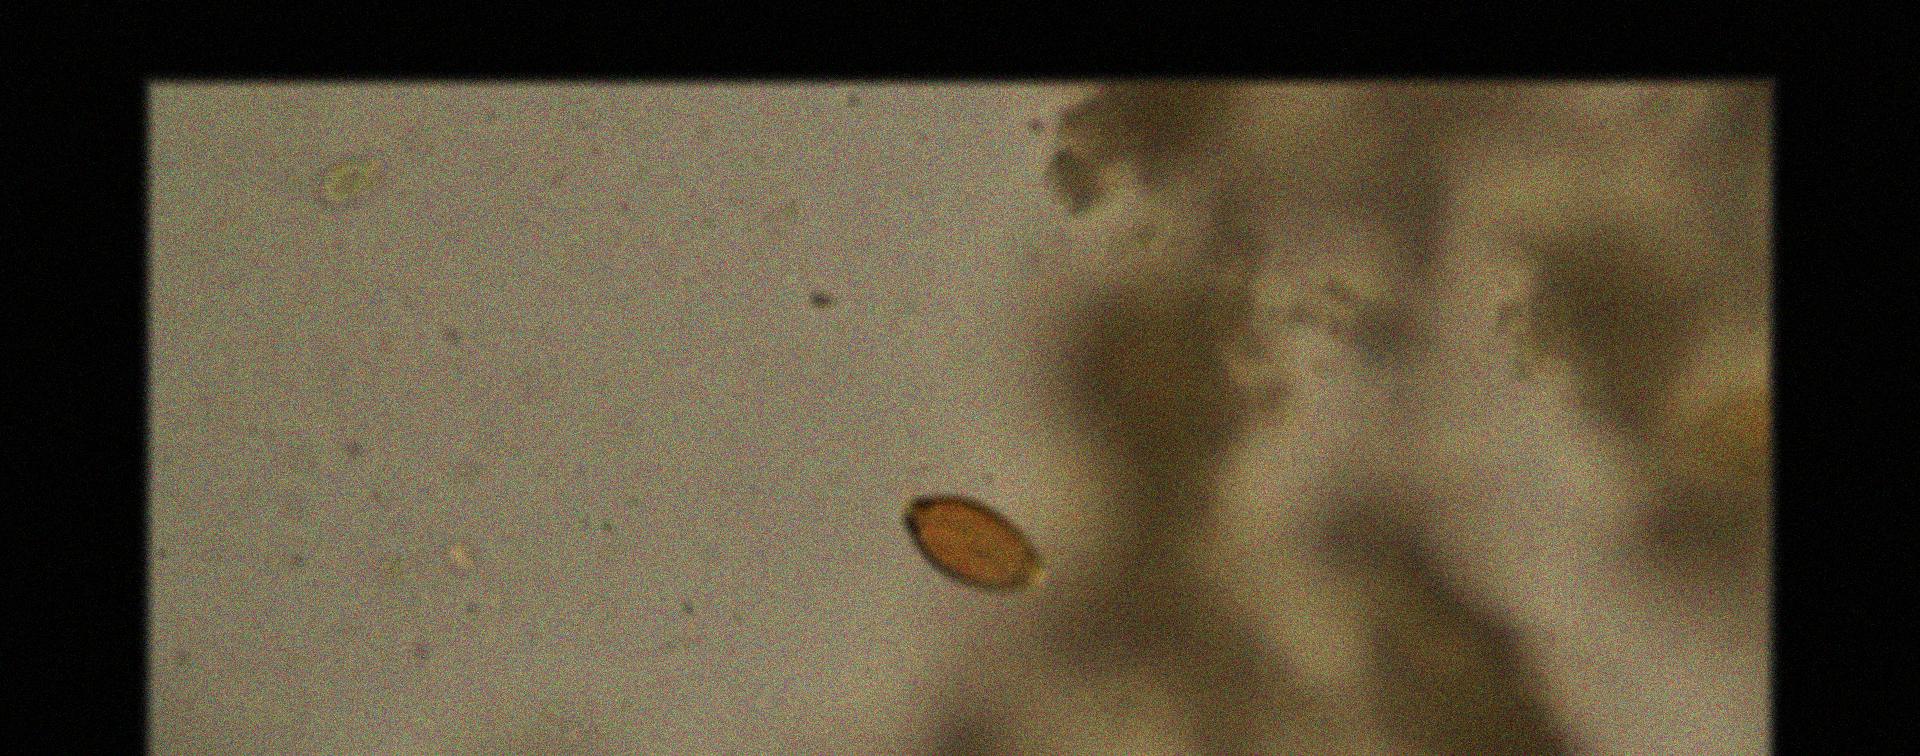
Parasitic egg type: Trichuris trichiura